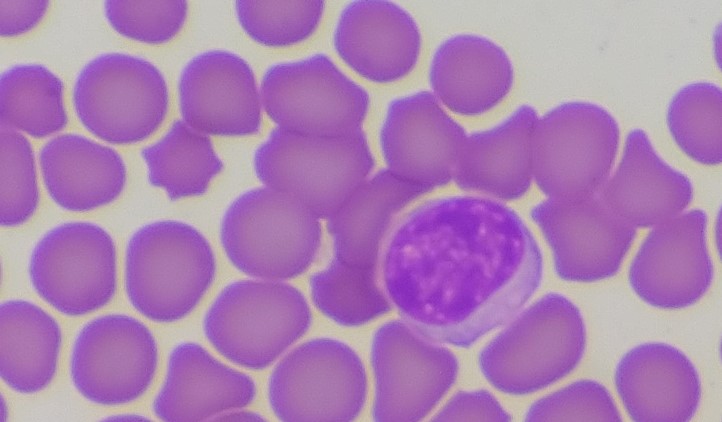
White blood cell type: Lymphocyte